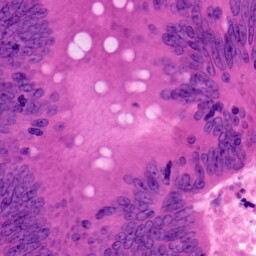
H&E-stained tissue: Colon